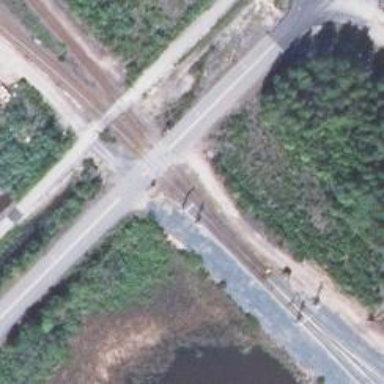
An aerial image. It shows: Light signal at railway crossing.